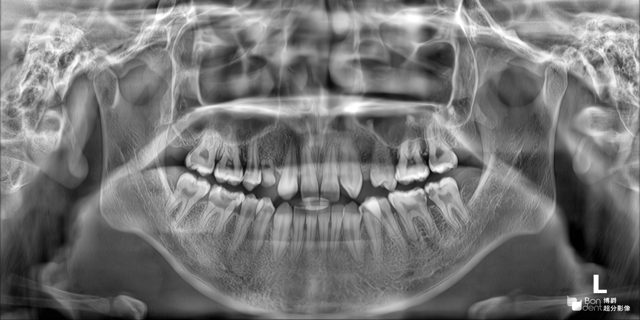
adult